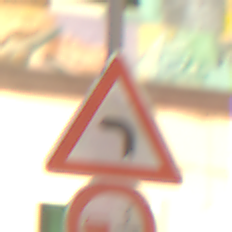
Verkehrszeichen: KurveLinks
Zusatzzeichen unten: VerbotUeberholenEinspurigeFahrzeuge
Umgebung: Outdoor, Urban
Tageszeit: Night
Wetter: PartlyCloudy
Licht: Artificial
Jahreszeit: NotSpecified
Kontrast: HighContrast